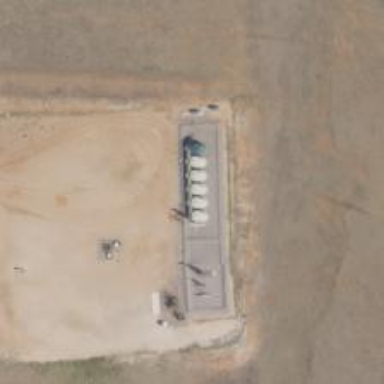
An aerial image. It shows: Storage tank with man-made structure.